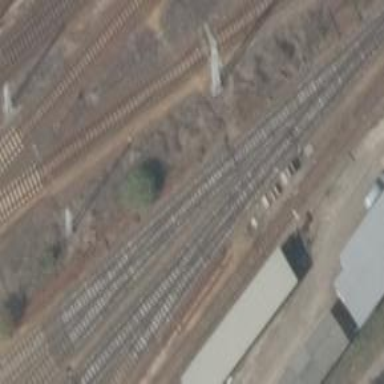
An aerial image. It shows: Railway switch.